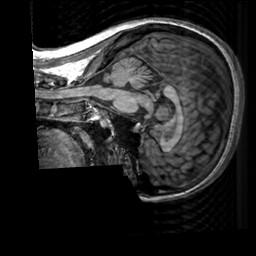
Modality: T1w
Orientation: sagittal
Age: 30
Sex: female
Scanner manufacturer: siemens
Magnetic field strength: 3 T
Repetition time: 2.3 s
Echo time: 0.00303 s